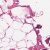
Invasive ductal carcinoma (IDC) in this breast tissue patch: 0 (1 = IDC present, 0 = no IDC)